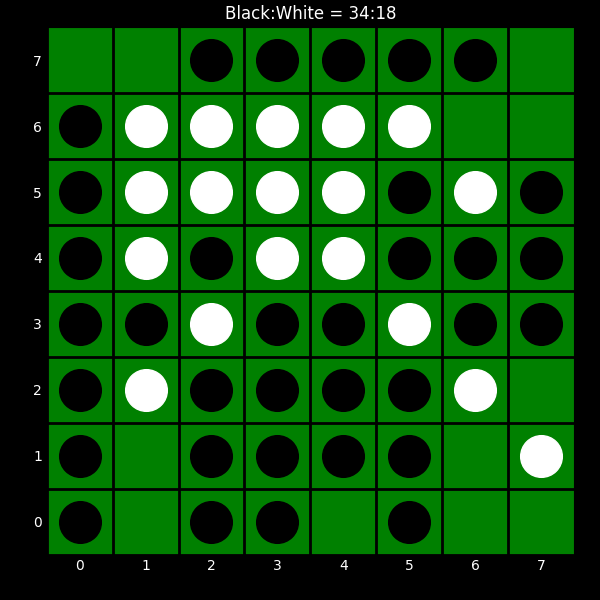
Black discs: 34
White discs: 18